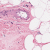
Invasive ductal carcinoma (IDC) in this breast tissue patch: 0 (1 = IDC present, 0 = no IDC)